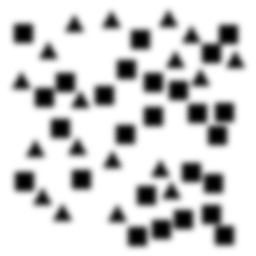
Squares: 26
Triangles: 18
Stars: 0
Total shapes: 44